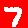
Digit: 7